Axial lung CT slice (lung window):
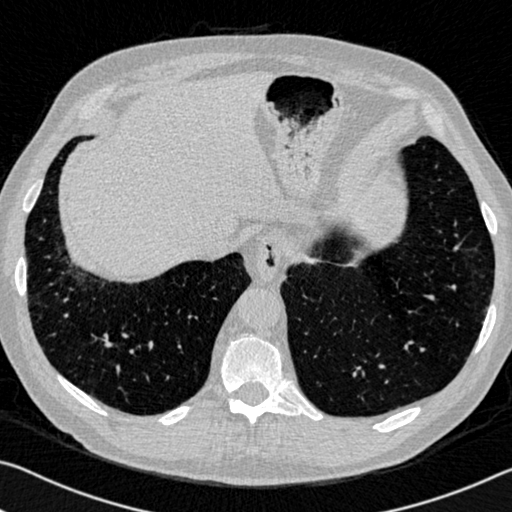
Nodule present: no